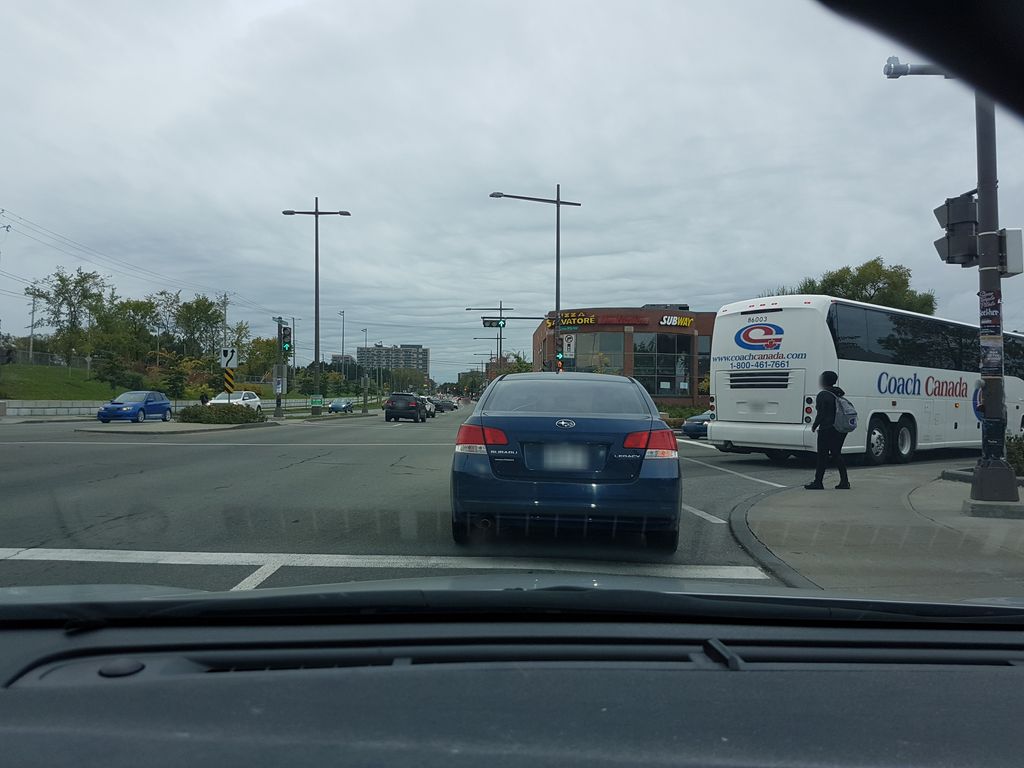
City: quebec_city